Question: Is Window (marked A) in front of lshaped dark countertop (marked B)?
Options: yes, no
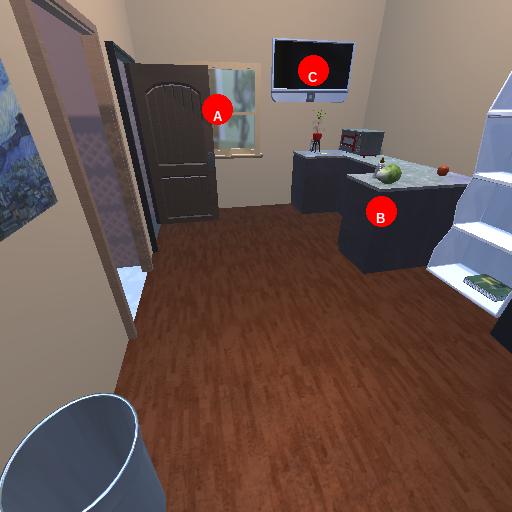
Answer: yes